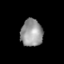
Tissue: lung
Cell type: Epithelial cells
Senescence score: 0.1435
Nuclear area (px): 589
Mean DAPI intensity: 150.216